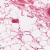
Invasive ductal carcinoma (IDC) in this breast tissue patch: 0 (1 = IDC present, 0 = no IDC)